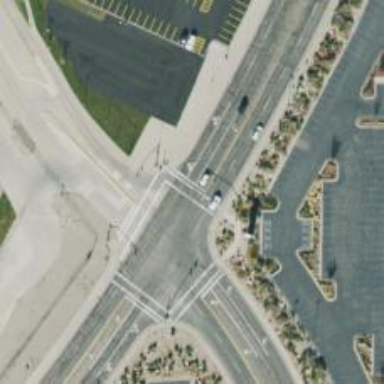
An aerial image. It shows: Asphalt footway with lined crossing markings.